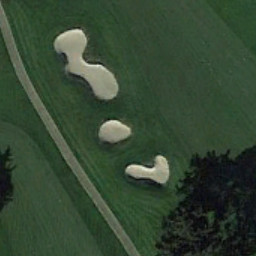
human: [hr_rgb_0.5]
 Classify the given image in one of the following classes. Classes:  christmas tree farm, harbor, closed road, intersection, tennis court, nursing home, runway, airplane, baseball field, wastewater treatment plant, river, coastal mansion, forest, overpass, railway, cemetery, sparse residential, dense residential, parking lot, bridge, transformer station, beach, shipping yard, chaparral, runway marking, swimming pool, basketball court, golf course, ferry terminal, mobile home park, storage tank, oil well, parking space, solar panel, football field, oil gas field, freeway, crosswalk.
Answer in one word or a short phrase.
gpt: golf course